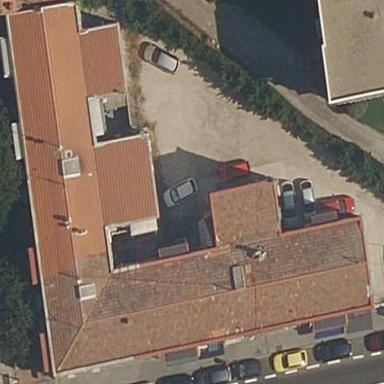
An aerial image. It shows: Residential apartments building.